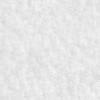
Label: no_change